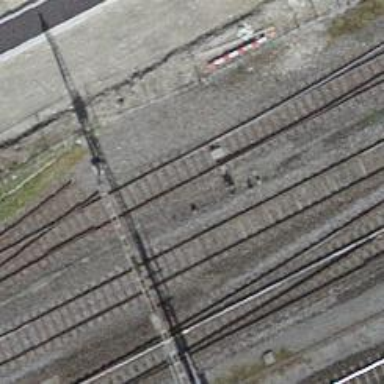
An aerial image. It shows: Railway switch.